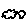
Label: cloud